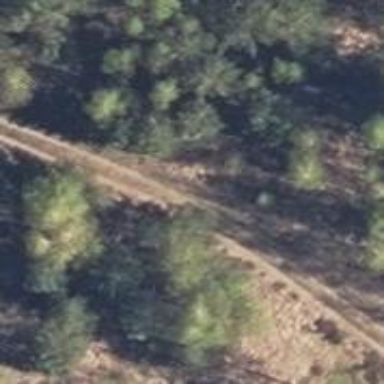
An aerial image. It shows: Track with grade 4 tracktype.